Question: I am trying to generate some sun 'rays' which I can best describe as looking like the blade of a krisknife, such as the blade portion of this picture.
This is just an example. I only need a triangular shape with two or three waves that I can close and fill.
Better yet, is there some HTML5 app with which I can draw a complex figure and then export the javascript (moveTo, arcTo, bezierCurveTo, quadraticCurveTo, ...). Something similar to <URL> but which saves the javascript. Trying to draw complex figures blind is very difficult and I don't want to switch to SVG if it is not necessary.
Thanks 1,000,000
Edit: I have now also looked at all the options at <URL>. None will allow me to draw and fill simple curves and then see/save canvs commands. All that show commands show them in new libraries like fabric or jsDraw2D.
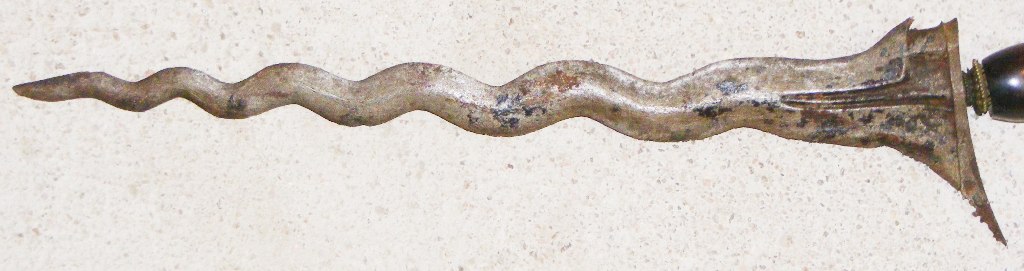
Answer: I found the answer among the solutions for <URL>. The author didn't think it worked for him, but I think it's as perfect as any I have seen.
Professor Cloud (...is frikkin' amazing! This isn't the first thing he's done I have found incredibly useful.) created a site to take SVG input and product Canvas output. You can see it <URL>.
Using this site, I can draw something or even take a stock vector image in AI, export as SVG, cut out the commands and past them into Prof. Clouds amazing SVG-chipper, and get Canvas code. I understand it doesn't support full SVG capabilities, but then, neither does Canvas. Great for me.